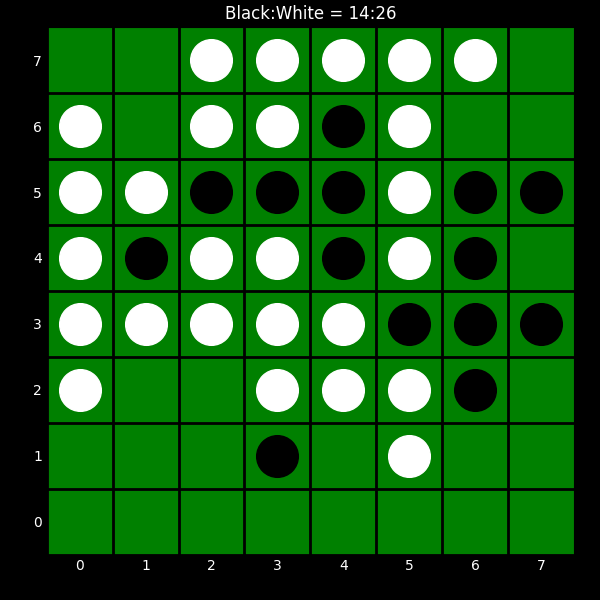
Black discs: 14
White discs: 26